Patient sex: M
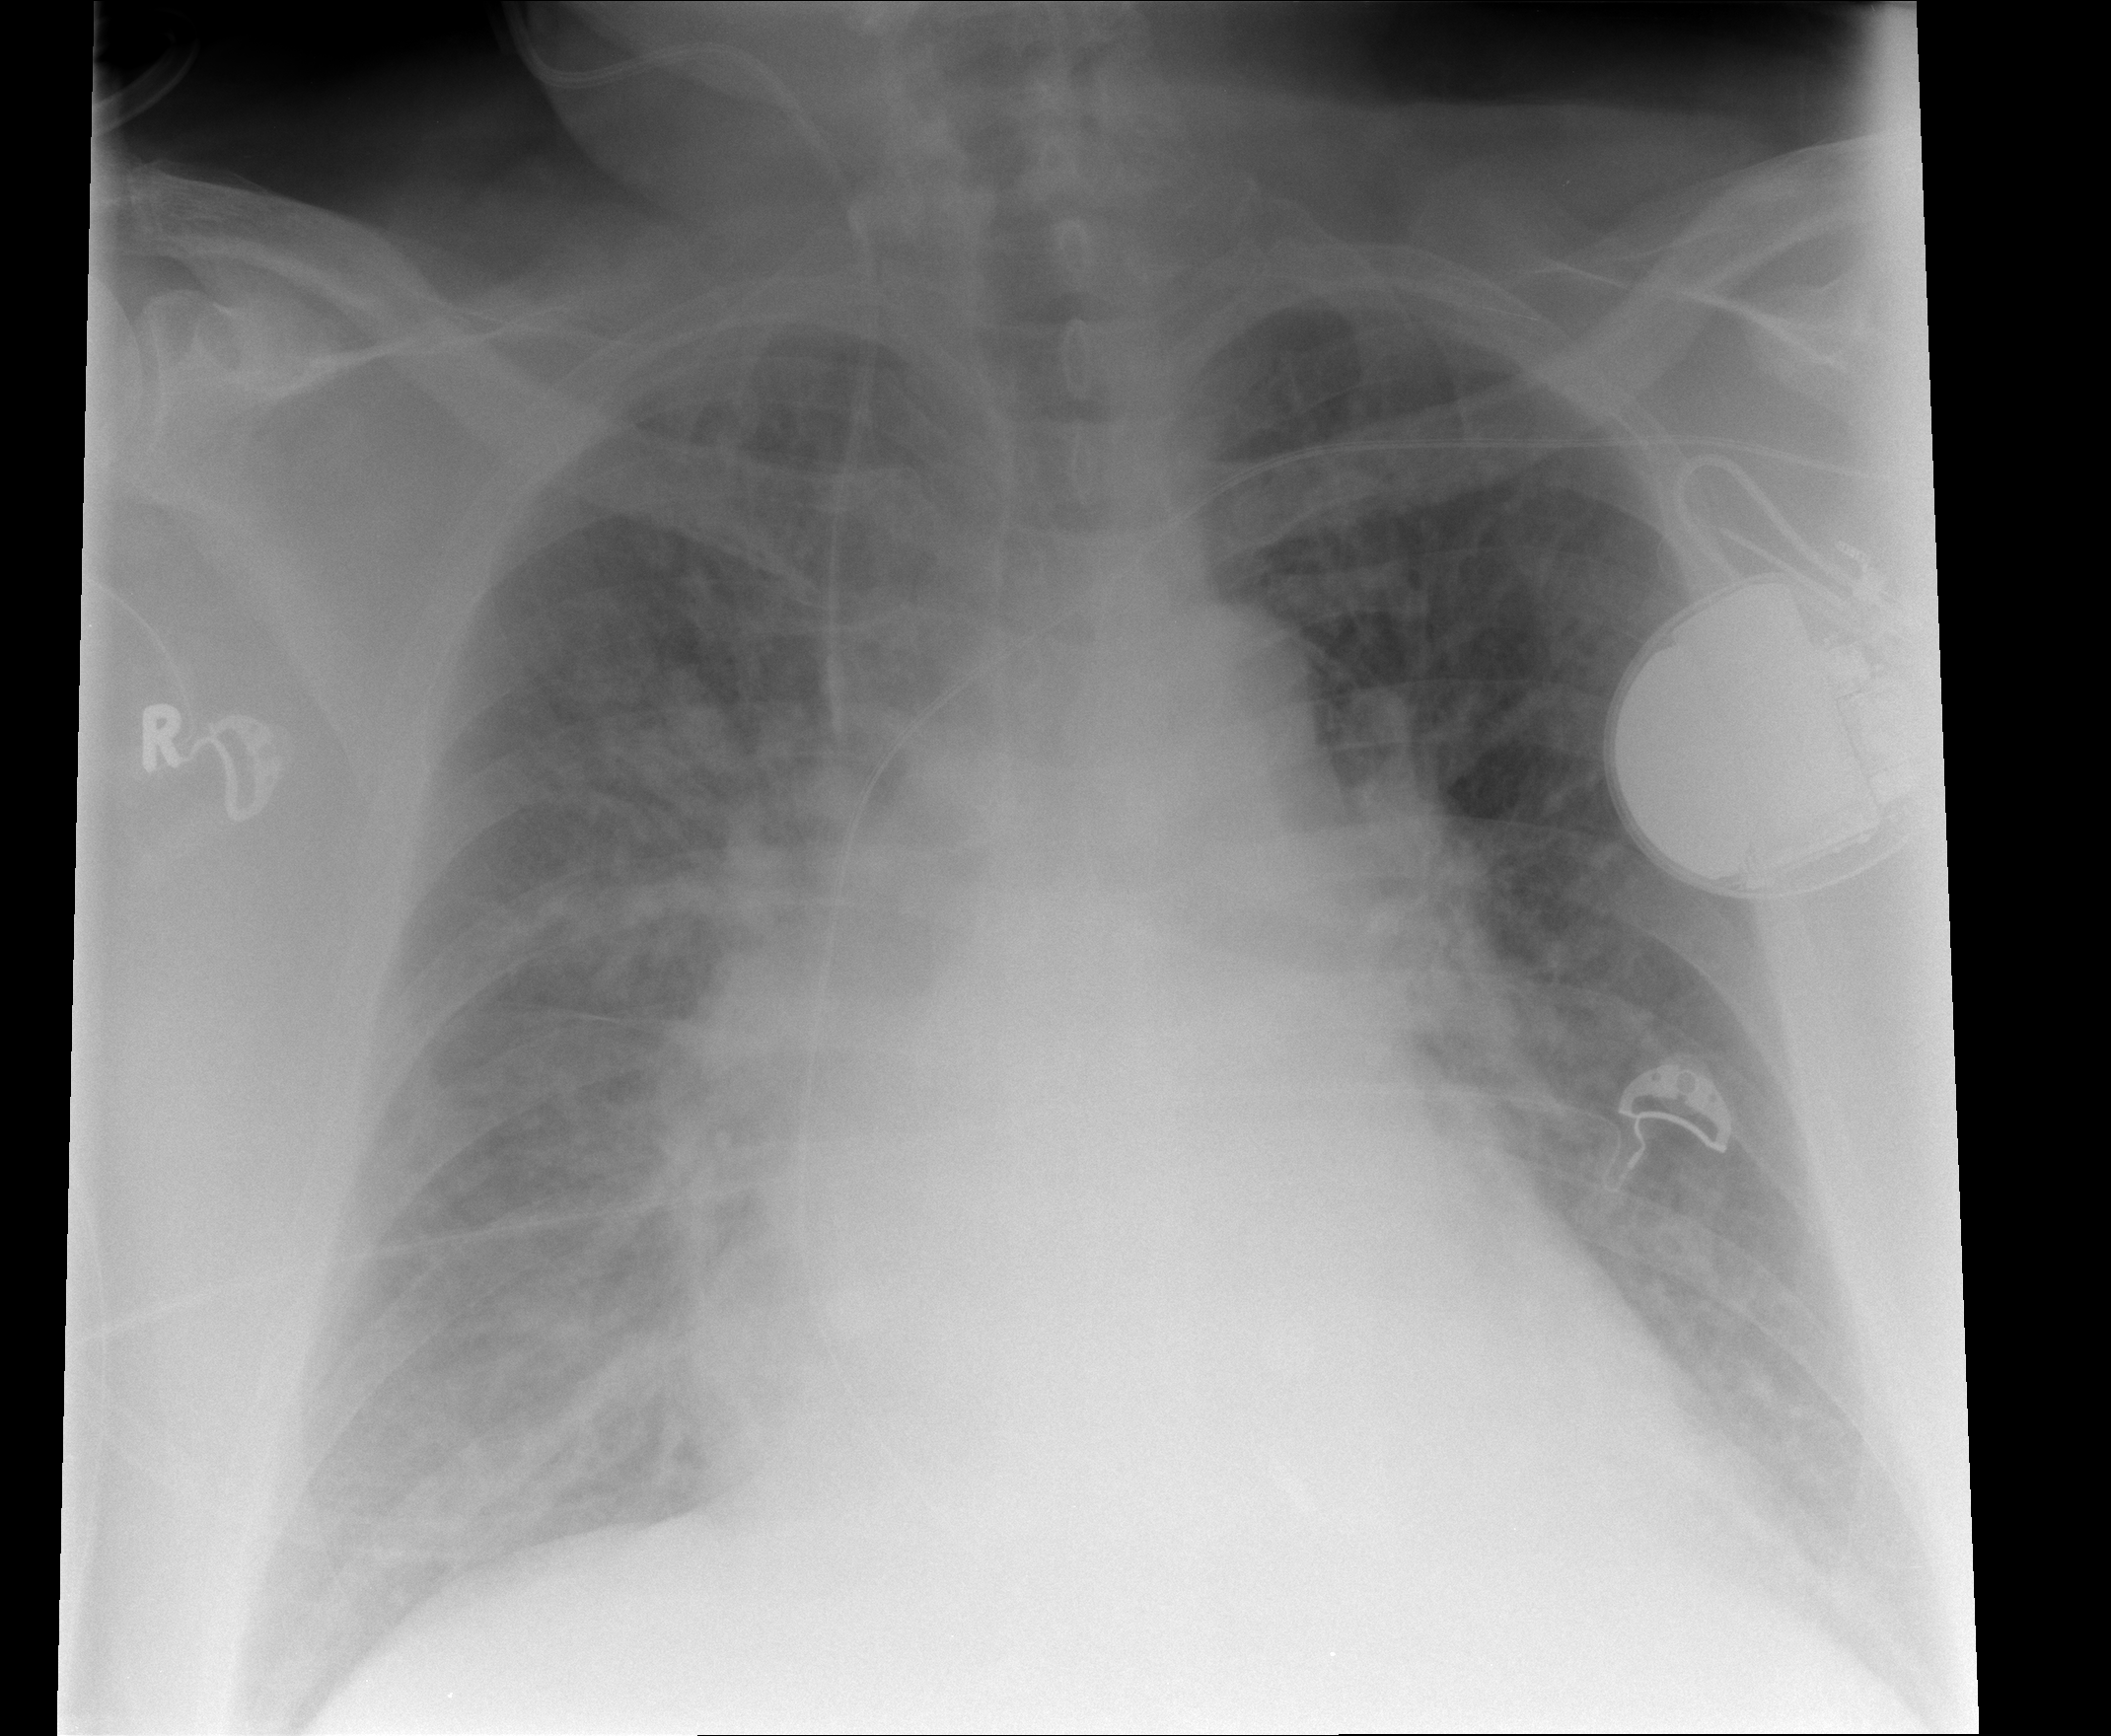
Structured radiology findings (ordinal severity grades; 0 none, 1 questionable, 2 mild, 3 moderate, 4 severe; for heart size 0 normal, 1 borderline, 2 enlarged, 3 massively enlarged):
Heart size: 2
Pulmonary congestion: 3
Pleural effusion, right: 1
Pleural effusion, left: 1
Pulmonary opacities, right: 2
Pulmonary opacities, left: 1
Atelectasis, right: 2
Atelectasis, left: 2